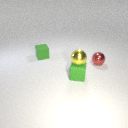
small yellow metal sphere above small green rubber cube